Question: I like how the status bars of windows explorer/internet explorer looked like. I just want to copy their appearance but I am not successful to do so. Open up windows explorer (with View->Status Bar) and you can see a sizing grip on top of the last panel. I can't seem to be able to do it. Anybody has tried a statusbar with sizing grip on top of it? Thanks.

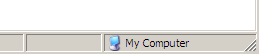
Answer: Oh well, setting the appropriate panel sizes will do the trick. :)